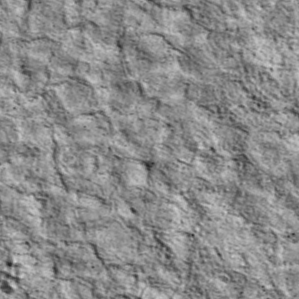
Label: non_frost